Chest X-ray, PA view. Patient: 64 years old, sex F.
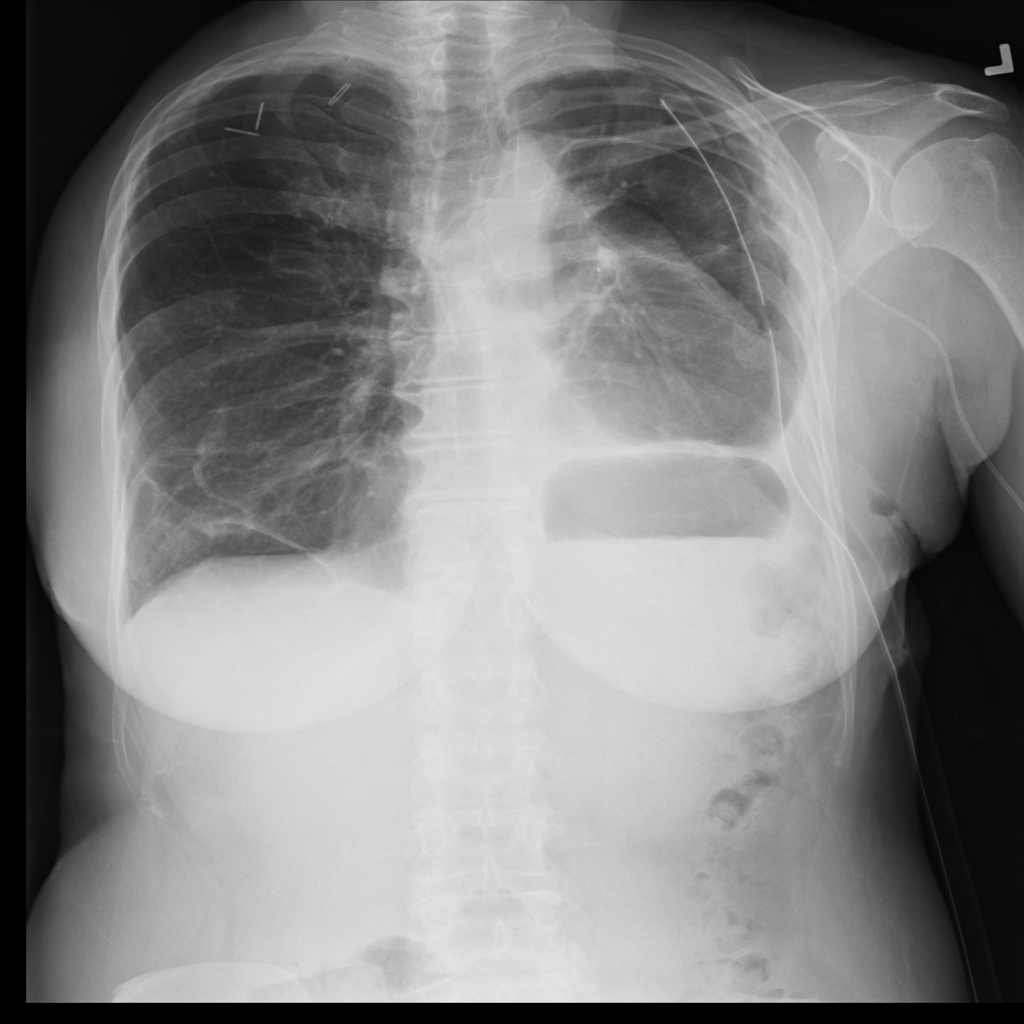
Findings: Effusion, Pneumothorax